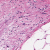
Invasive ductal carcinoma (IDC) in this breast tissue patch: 0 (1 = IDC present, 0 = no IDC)